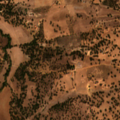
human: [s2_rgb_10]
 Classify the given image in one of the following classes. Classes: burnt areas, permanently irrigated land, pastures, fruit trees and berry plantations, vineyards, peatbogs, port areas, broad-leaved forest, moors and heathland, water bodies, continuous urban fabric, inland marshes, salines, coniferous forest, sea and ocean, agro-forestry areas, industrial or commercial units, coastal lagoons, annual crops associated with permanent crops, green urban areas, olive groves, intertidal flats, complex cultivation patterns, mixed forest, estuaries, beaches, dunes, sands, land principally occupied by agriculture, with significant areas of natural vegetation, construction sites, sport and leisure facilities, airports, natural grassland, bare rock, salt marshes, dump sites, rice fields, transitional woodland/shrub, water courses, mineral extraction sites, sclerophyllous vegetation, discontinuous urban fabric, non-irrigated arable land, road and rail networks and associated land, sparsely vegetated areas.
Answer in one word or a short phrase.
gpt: non-irrigated arable land, complex cultivation patterns, agro-forestry areas